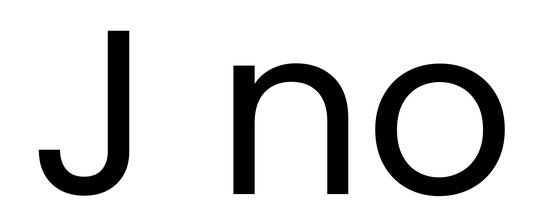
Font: Poppins-Regular